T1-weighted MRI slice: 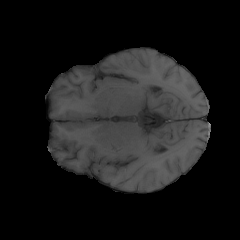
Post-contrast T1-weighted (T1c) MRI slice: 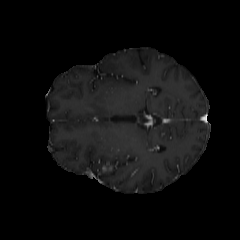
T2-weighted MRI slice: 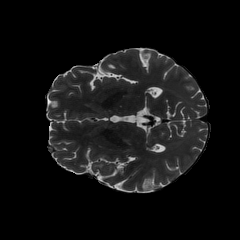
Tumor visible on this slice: yes